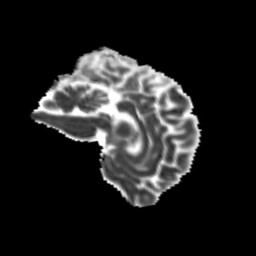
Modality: MD
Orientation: sagittal
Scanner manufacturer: siemens
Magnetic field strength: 3 T
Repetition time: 9.2 s
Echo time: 0.084 s